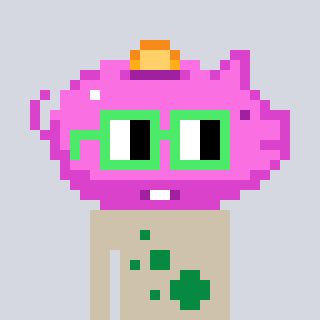
a pixel art character with square light green glasses, a piggybank-shaped head and a bege-colored body on a cool background